Question: As suggested in <URL>, I've created a linearly interpolated curve like this:
'''
THREE.Linear3 = THREE.Curve.create(
function ( points, label /* array of Vector3 */) {
this.points = (points == undefined) ? [] : points;
this.label = label;
},
function ( t ) {
var v = new THREE.Vector3();
var c = [];
var points = this.points, point, intPoint, weight;
point = ( points.length - 1 ) * t;
intPoint = Math.floor( point );
weight = point - intPoint;
c[ 1 ] = intPoint;
c[ 2 ] = intPoint > points.length - 2 ? points.length - 1 : intPoint + 1;
var pt1 = points[ c[1] ],
pt2 = points[ c[2] ];
v.copy( pt1 ).lerp( pt2, weight );
return v;
}
);
'''
However, when I'm trying to display a trajectory at different lengths (in an animated kinda-way) I get the following behavior i.e. instead of the curve going through the points, it kinda cuts through the space, note that in the example below each trajectory is supposed to go through the coordinates of each of the spheres (animated gif below):

I am not sure I understand the getPoint function or what is it supposed to return. Any Help is greatly appreciated.
# JSFiddle
This is a minimal example but you can see how the right corner has a jerky motion as the tube expands.
<URL>
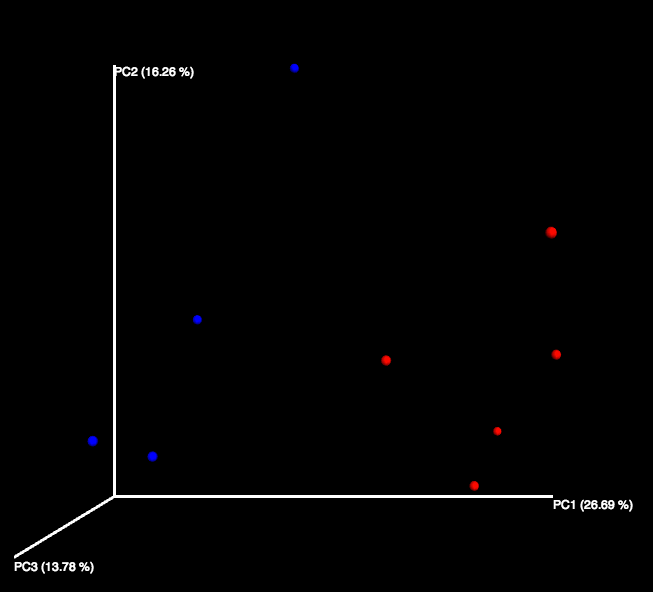
Answer: ## Cleaning some code
That helped me investigate the issue.
- You are leaking geometries, you need to dispose the geometry after removing the mesh from the scene'''
scene.remove(c_mesh)
c_tube && c_tube.dispose();
'''
- Use WebGLRenderer. The CanvasRenderer <URL>;' allows the user to see what's happening.- What's the point of a 0-segment tube ?'''
if (index >= points.length - 1){
index = 1; //start with 2 points
}
'''
## Works as expected
- The TubeGeometry does a tube of N (second argument in constructor, 16 in fiddle) segments. (I'll come back to that later, but I don't think you always want 16 segments)- The default behaviour of Curve.getPoinAt (the method used by TubeGeometry and probably lots of other geometries) is to return equidistant points. You can expect: 'distance(getPointAt(0),getPointAt(0.1)) == distance(getPointAt(0.1),getPointAt(0.2))' to be true.- Because of these points, no matter how many points you put in your path, the TubeGeometry will build a 16-segments tube with all segment of the same length, going from the first to the last point of your path. There is little chance that one of the 15 intermediate points will be exactly at the position of an edge. That should explain what you see.
## Trying to fix the stuff
- First get rid of that way-to-be of the TubeGeometry+Path. Overloading 'getUtoTmapping' should be enough (I found that reading the source):'''
THREE.Linear3.prototype.getUtoTmapping = function(u) {
return u;
};
'''
- I changed your 'getPoint'. It probably does the same thing, but I was more comfortable with my code the investigate'''
function ( t ) {
var points = this.points;
var index = ( points.length - 1 ) * t;
var floorIndex = Math.floor(index);
if(floorIndex == points.length-1)
return points[floorIndex];
var floorPoint = points[floorIndex];
var ceilPoint = points[floorIndex+1];
return floorPoint.clone().lerp(ceilPoint, index - floorIndex);
}
'''
- Give the correct number of segments to the TubeGeometry constructor:'''
var pathPoints = points.slice(0, index);
c_path = new THREE.Linear3(pathPoints, 'Test');
c_tube = new THREE.TubeGeometry(c_path, pathPoints.length-1, 10, 16, false, true);
'''
- You should see the tube always going through the edges. You should also see that the TubeGeometry isn't meant to have angles. You could improve this angle issue either by looking at how TubeGeometry and Curve handles tangents, or (if you don't care about slowness) by increasing the number of segments to a very large number:'''
c_tube = new THREE.TubeGeometry(c_path, 200/*pathPoints.length-1*/, 10, 16, false, true);
'''
---
That's all for the answer. You can find the last version of my experiments here: <URL>